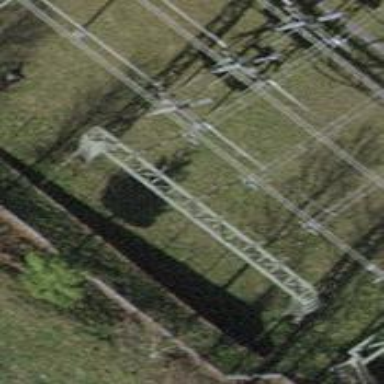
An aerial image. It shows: Insulator used in power systems.